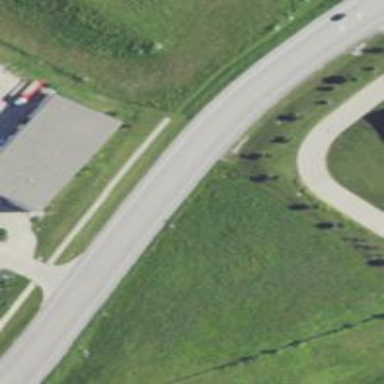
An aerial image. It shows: Secondary road.